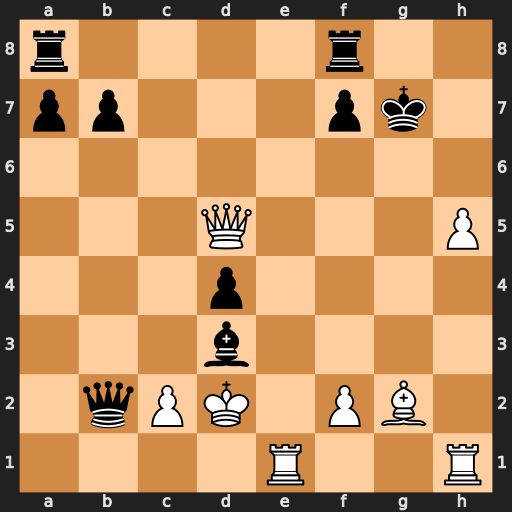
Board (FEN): r4r2/pp3pk1/8/3Q3P/3p4/3b4/1qPK1PB1/4R2R
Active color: w
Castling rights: -
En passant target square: -
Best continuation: Kxd3 Qc3+ Ke2 Rae8+ Be4 f5 Kf1 fxe4 Qg5+